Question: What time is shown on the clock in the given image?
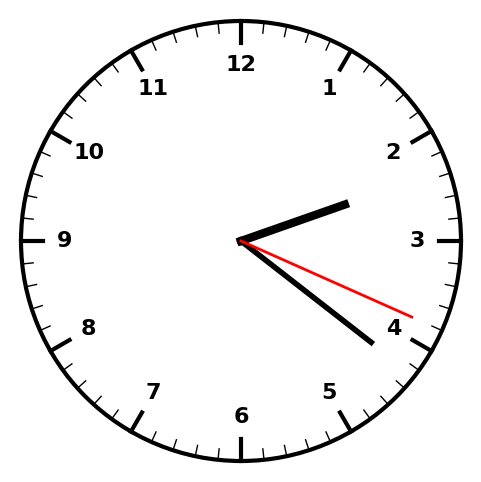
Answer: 02:21:19